Aerial crown-view tile of a tropical tree (Barro Colorado Island, Panama), acquired 20240918:
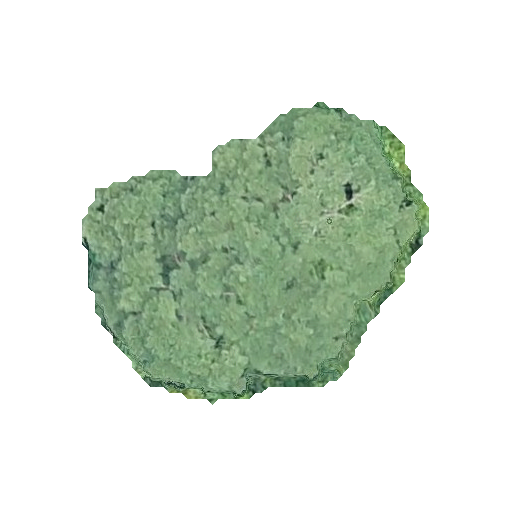
Species: Jacaranda copaia
GBIF accepted scientific name: Jacaranda copaia
Crown area: 111.763 m²